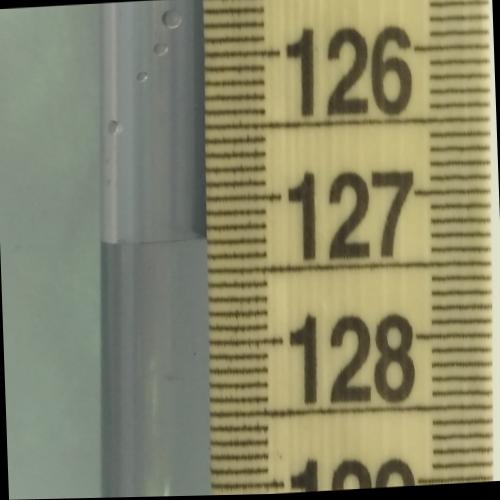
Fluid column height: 127.3 cm